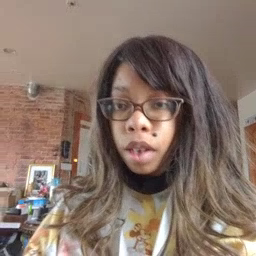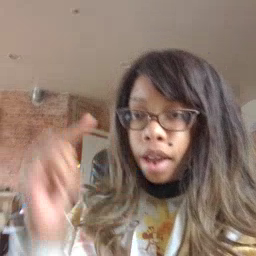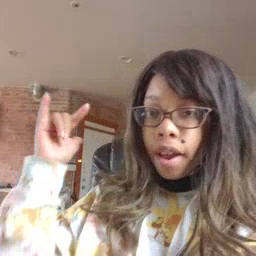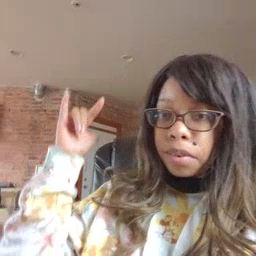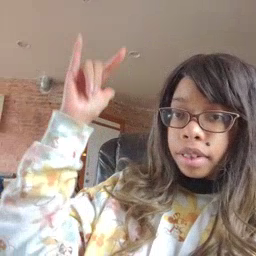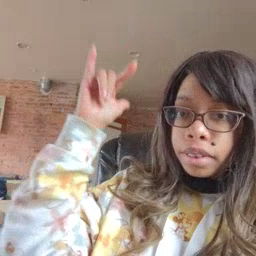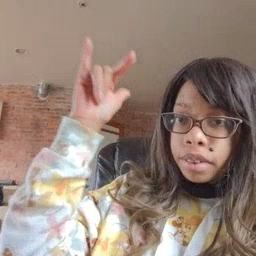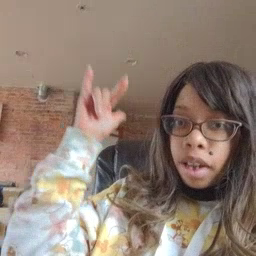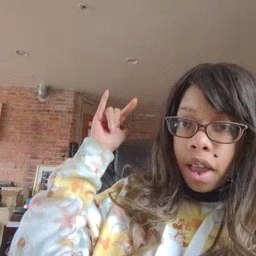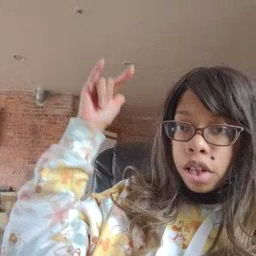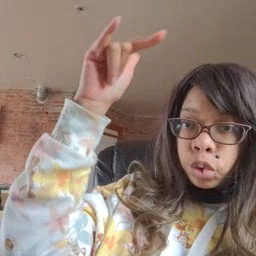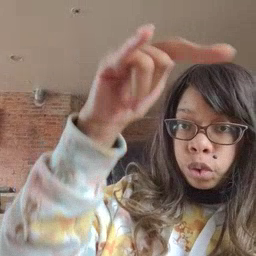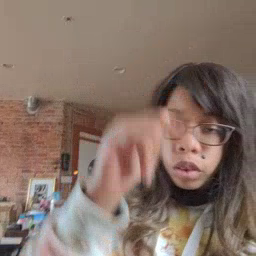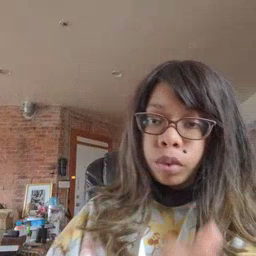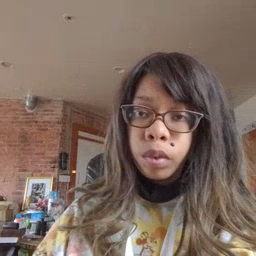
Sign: airplane